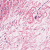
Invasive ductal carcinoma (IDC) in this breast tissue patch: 0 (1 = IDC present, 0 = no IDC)